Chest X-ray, PA view. Patient: 44 years old, sex M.
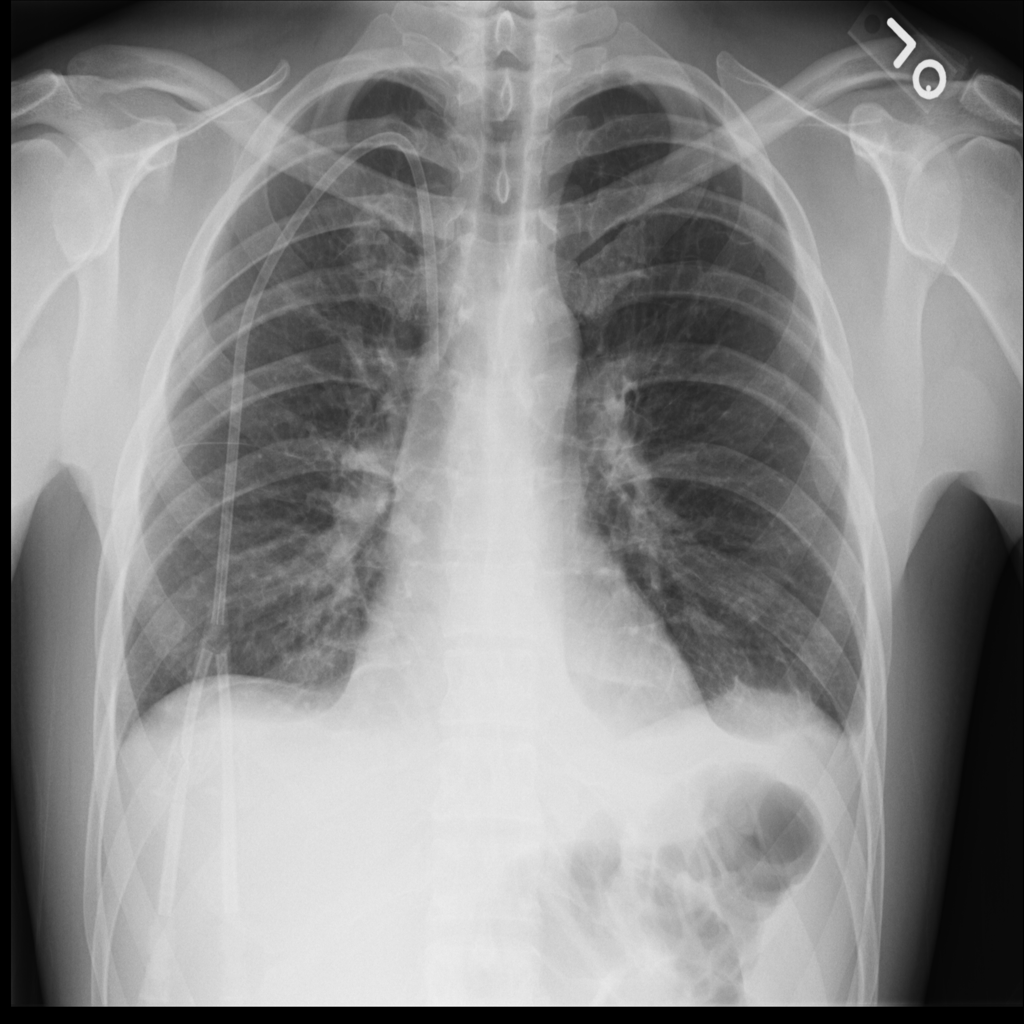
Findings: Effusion